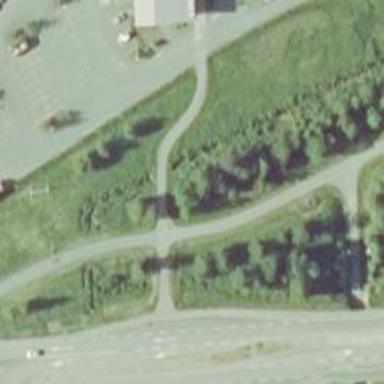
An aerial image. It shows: Asphalt cycleway.